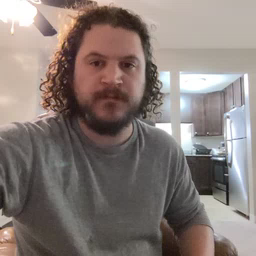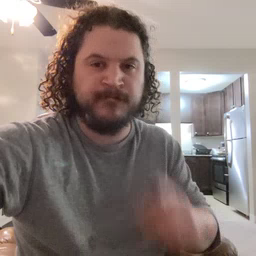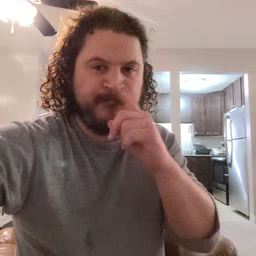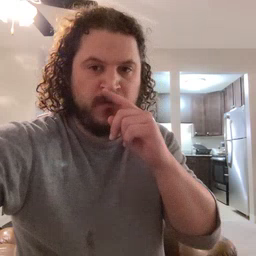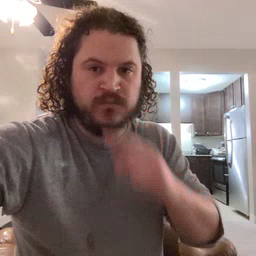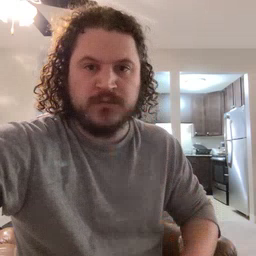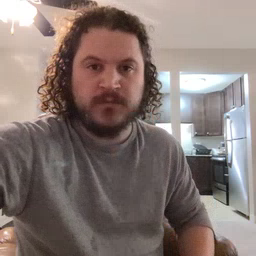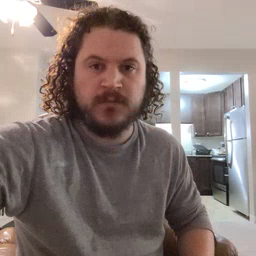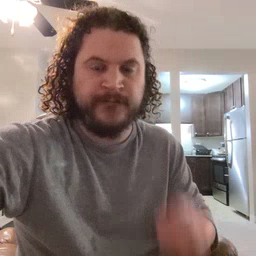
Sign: mouse